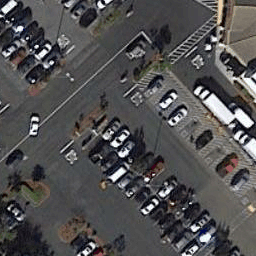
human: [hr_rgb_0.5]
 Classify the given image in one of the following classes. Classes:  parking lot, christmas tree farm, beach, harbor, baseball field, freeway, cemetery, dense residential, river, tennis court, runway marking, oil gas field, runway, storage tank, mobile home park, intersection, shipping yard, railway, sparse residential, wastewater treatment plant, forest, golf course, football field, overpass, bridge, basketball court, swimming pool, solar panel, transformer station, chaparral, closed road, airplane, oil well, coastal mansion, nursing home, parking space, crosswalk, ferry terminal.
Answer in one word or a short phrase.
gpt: parking lot